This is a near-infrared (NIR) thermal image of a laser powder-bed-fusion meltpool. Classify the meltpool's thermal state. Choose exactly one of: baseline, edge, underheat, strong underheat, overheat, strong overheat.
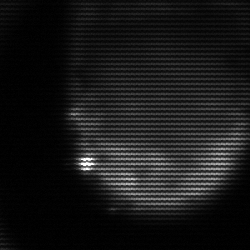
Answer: edge